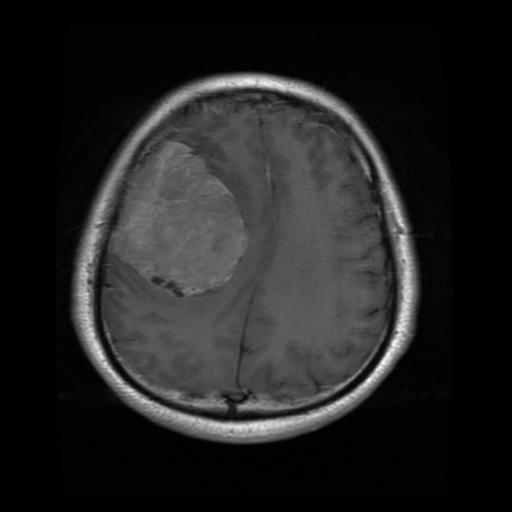
Label: meningioma